Question: Is there any way of grouping Y Axis Categories together with a stacked column chart in Highcharts. This is pretty trivial stuff in Excel, but pretty difficult with Highcharts it seems.
Something like the below image.

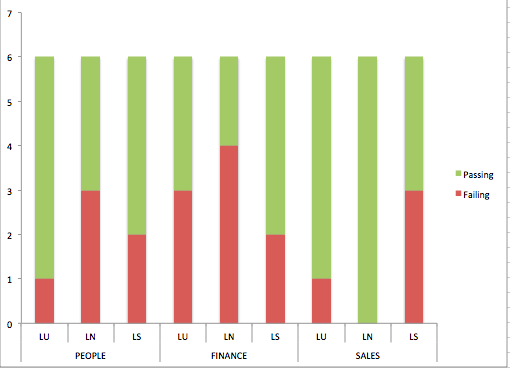
Answer: You can use additional plugin
<URL>